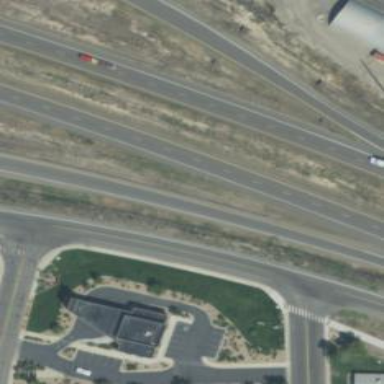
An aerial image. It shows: Left sidewalk along asphalt tertiary road.